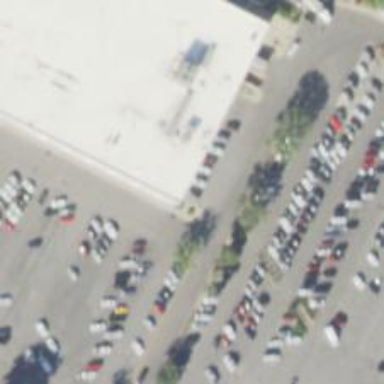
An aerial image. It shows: Parking space.